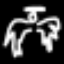
Label: angel